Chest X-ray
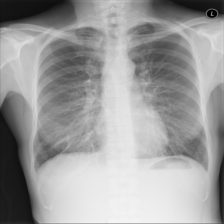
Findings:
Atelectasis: negative
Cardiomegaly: negative
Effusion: negative
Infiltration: negative
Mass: negative
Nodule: negative
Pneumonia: negative
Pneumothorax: negative
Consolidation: negative
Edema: positive
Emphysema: negative
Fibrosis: negative
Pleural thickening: negative
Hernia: negative